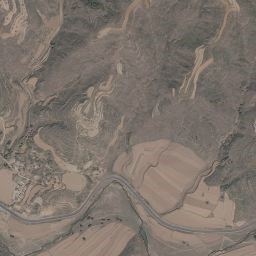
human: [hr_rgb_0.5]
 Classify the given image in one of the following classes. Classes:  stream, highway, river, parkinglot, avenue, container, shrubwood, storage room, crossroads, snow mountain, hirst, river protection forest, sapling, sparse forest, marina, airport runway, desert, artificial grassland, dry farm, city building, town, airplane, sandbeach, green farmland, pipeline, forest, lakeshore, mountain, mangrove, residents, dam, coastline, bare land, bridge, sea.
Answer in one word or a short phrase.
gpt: mountain